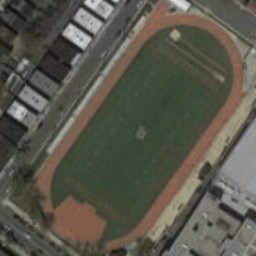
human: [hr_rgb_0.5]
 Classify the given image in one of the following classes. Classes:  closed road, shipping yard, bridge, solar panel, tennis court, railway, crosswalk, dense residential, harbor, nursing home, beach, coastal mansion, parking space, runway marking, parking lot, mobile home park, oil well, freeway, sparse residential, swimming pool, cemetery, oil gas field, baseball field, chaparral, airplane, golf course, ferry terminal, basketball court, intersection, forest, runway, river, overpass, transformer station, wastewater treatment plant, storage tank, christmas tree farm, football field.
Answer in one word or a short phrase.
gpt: football field